Aerial crown-view tile of a tropical tree (Barro Colorado Island, Panama), acquired 20250217:
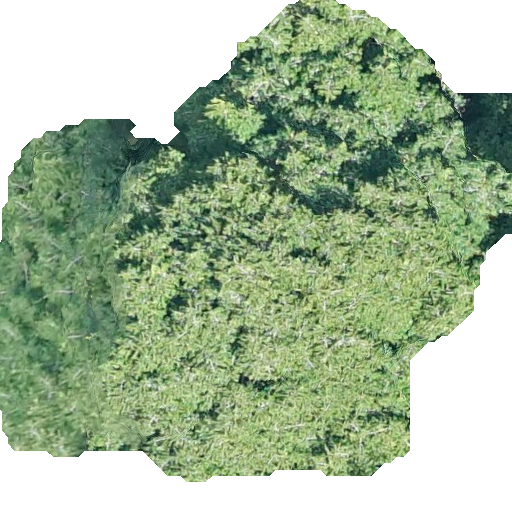
Species: Virola surinamensis
GBIF accepted scientific name: Virola surinamensis
Crown area: 268.679 m²